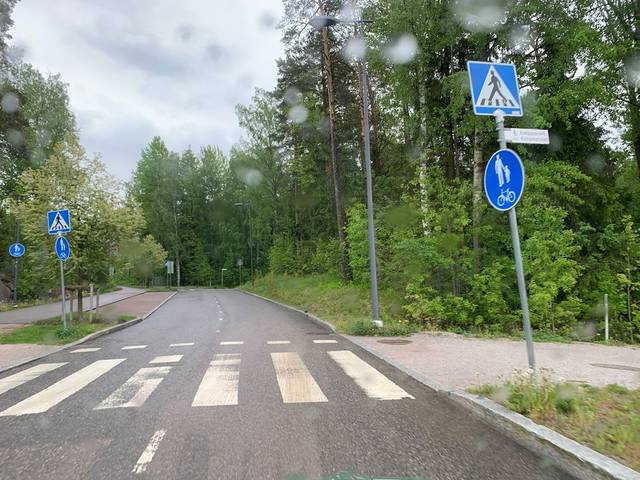
Region: Finland
Coordinates: 60.166, 24.61